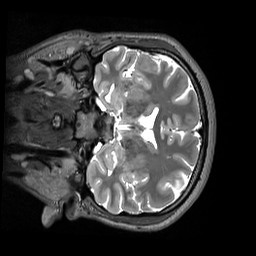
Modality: T2w
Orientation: coronal
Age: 22
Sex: male
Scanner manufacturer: siemens
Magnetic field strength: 3 T
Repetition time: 3.2 s
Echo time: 0.412 s